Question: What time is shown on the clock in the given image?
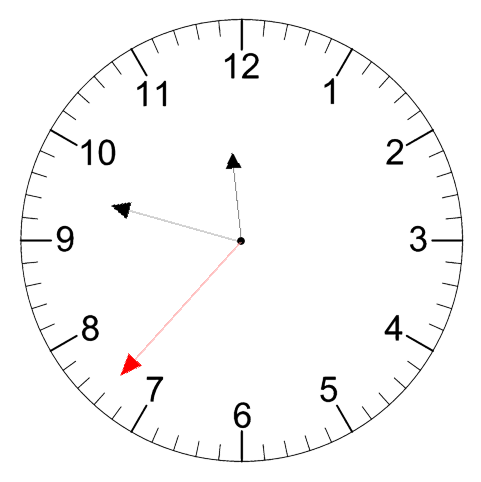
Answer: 11:47:37